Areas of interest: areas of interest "Yudu New Long March Advanced Technical School"
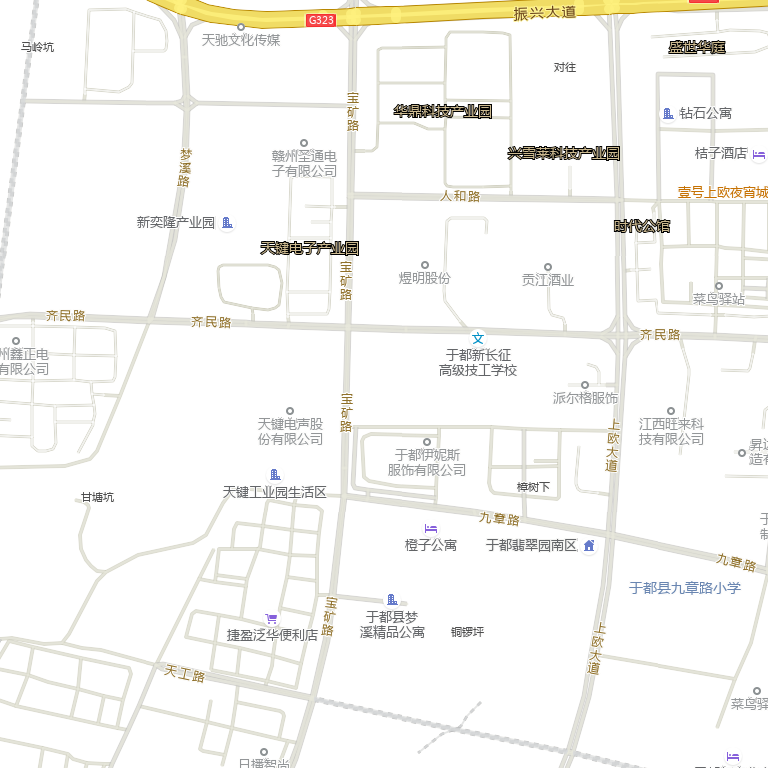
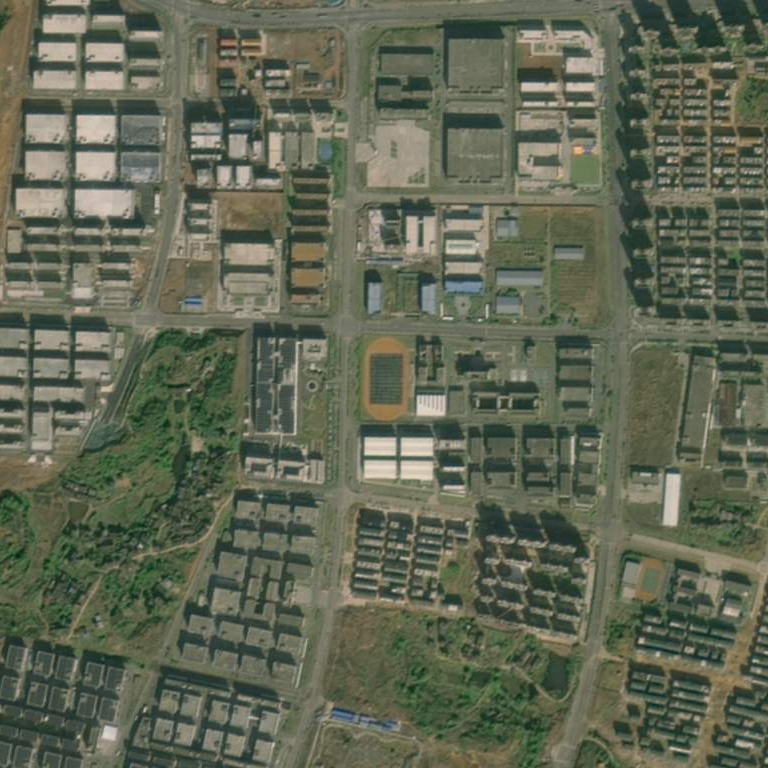